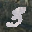
Label: 3